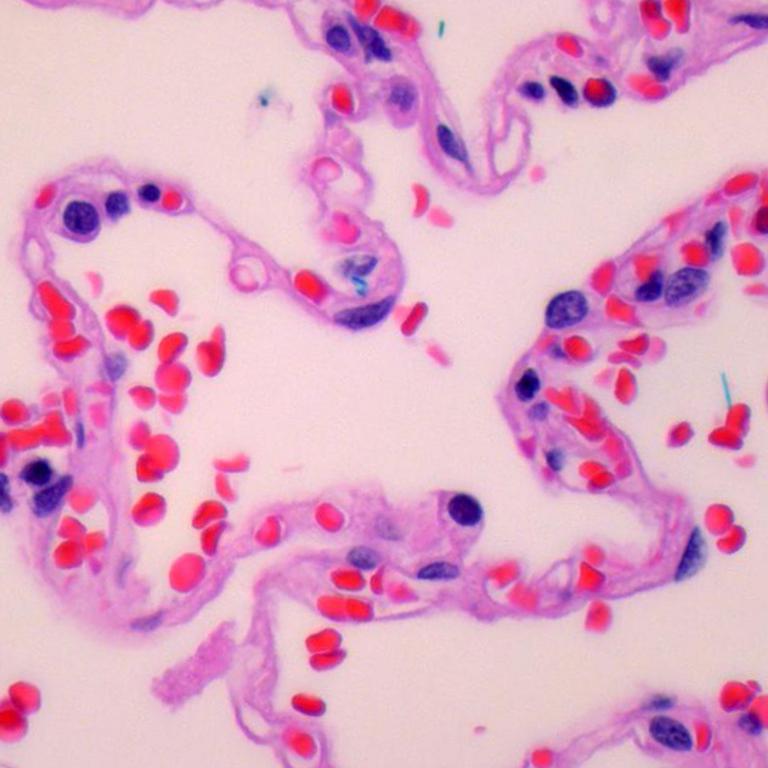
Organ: lung
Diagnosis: benign